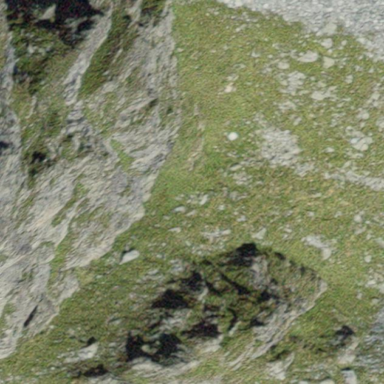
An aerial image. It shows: Natural area of fell.